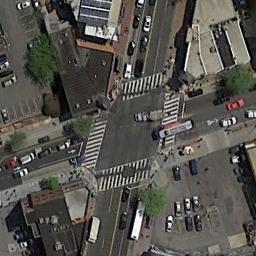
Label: intersection